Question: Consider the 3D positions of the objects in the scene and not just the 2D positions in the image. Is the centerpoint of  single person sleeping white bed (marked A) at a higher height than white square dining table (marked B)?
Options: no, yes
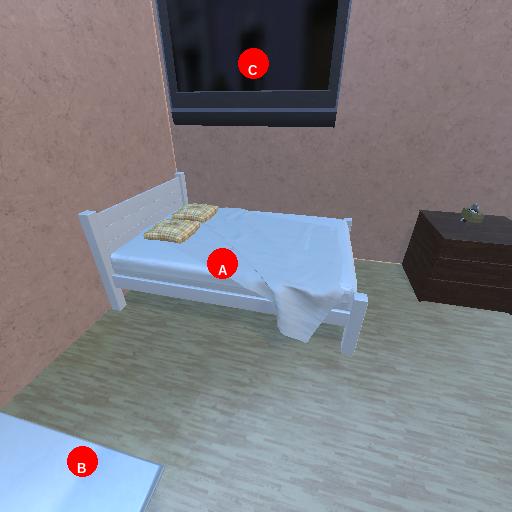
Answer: no